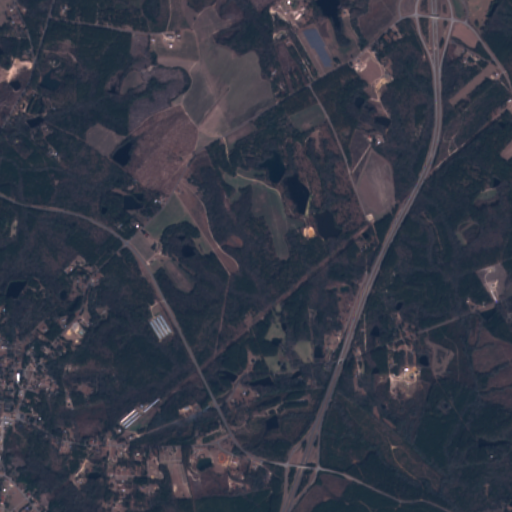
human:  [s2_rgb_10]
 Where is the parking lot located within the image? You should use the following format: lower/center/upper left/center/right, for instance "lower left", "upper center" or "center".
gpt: The parking lot is located in the lower left of the image.
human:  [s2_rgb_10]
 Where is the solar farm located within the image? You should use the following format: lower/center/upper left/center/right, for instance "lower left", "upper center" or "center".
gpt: The solar farm is located in the upper center of the image.
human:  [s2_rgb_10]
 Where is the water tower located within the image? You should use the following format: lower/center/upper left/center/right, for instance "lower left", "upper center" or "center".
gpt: The water tower is located in the lower left of the image.
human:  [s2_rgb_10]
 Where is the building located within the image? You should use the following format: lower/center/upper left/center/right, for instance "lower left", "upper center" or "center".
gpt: The building is located in the lower left of the image.
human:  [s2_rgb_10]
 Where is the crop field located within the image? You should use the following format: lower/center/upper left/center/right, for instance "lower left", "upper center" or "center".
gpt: There is no crop field in the image.